Chest X-ray:
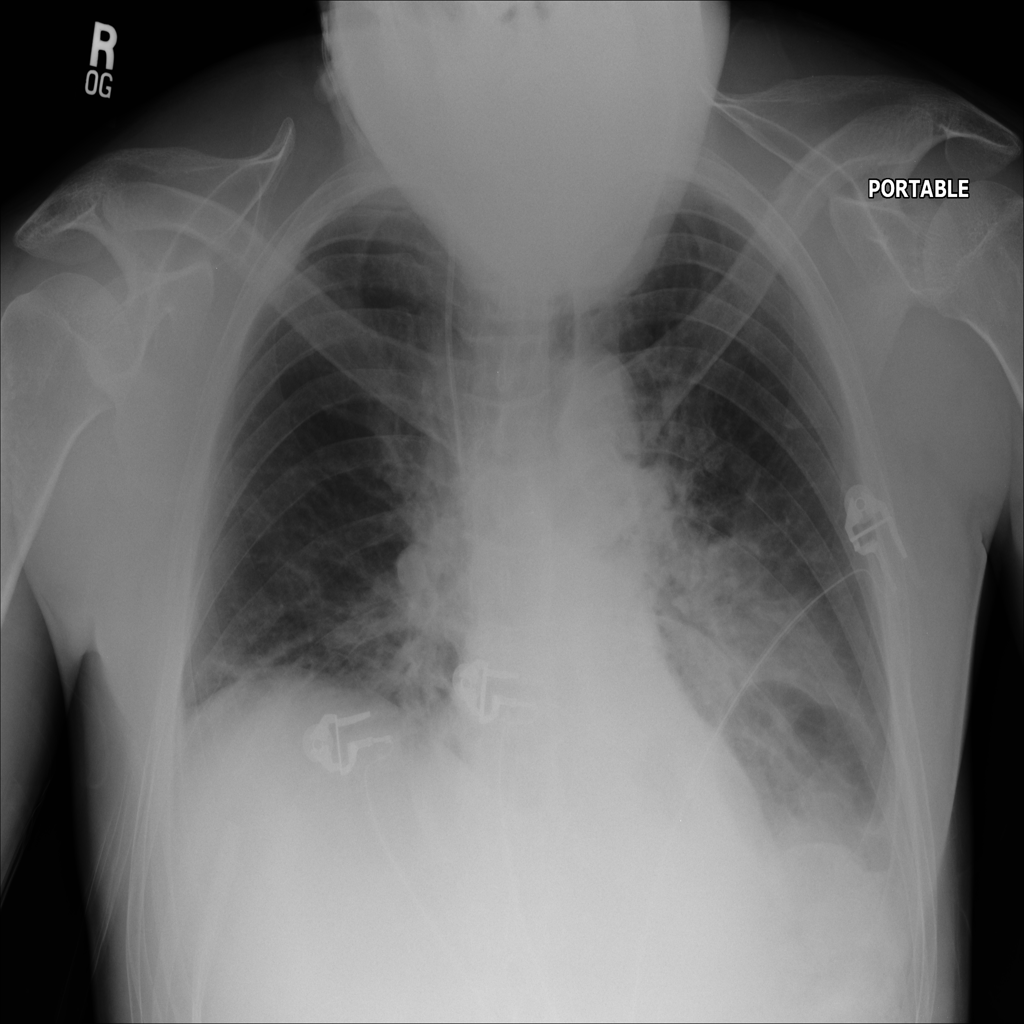
Findings: Consolidation, Effusion
No abnormal finding: no